Field crop: maize
Growth stage: 2
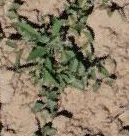
Species: atriplex